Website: lowes
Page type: stored-credit-cards
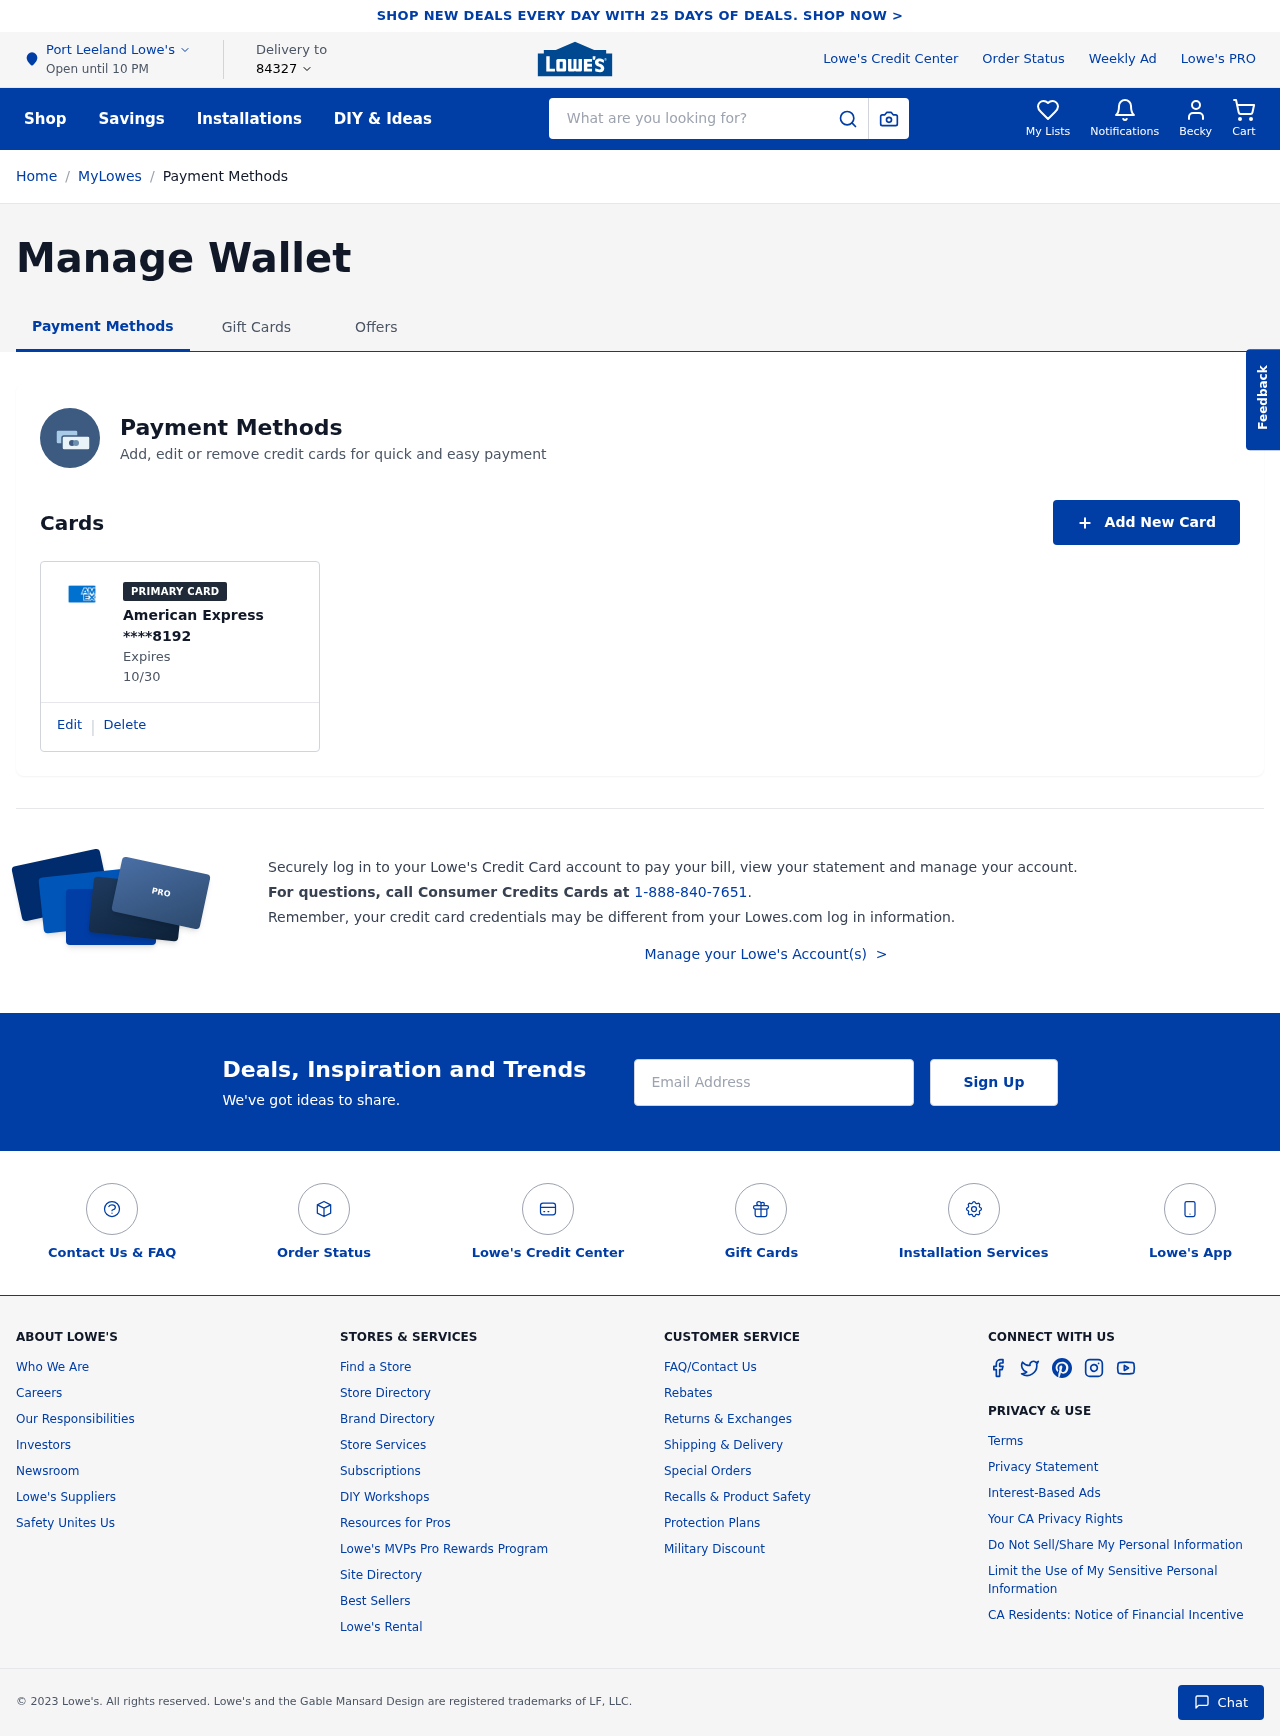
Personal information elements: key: PII_CARD_EXPIRY
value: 10/30
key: PII_CARD_LAST4
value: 8192
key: PII_CARD_TYPE
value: American Express
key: PII_CITY
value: Port Leeland
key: PII_EMAIL
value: becky.austin@yahoo.com
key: PII_FIRSTNAME
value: Becky
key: PII_POSTCODE
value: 84327
Search elements: key: HEADER_SEARCH
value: What are you looking for?